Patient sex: M
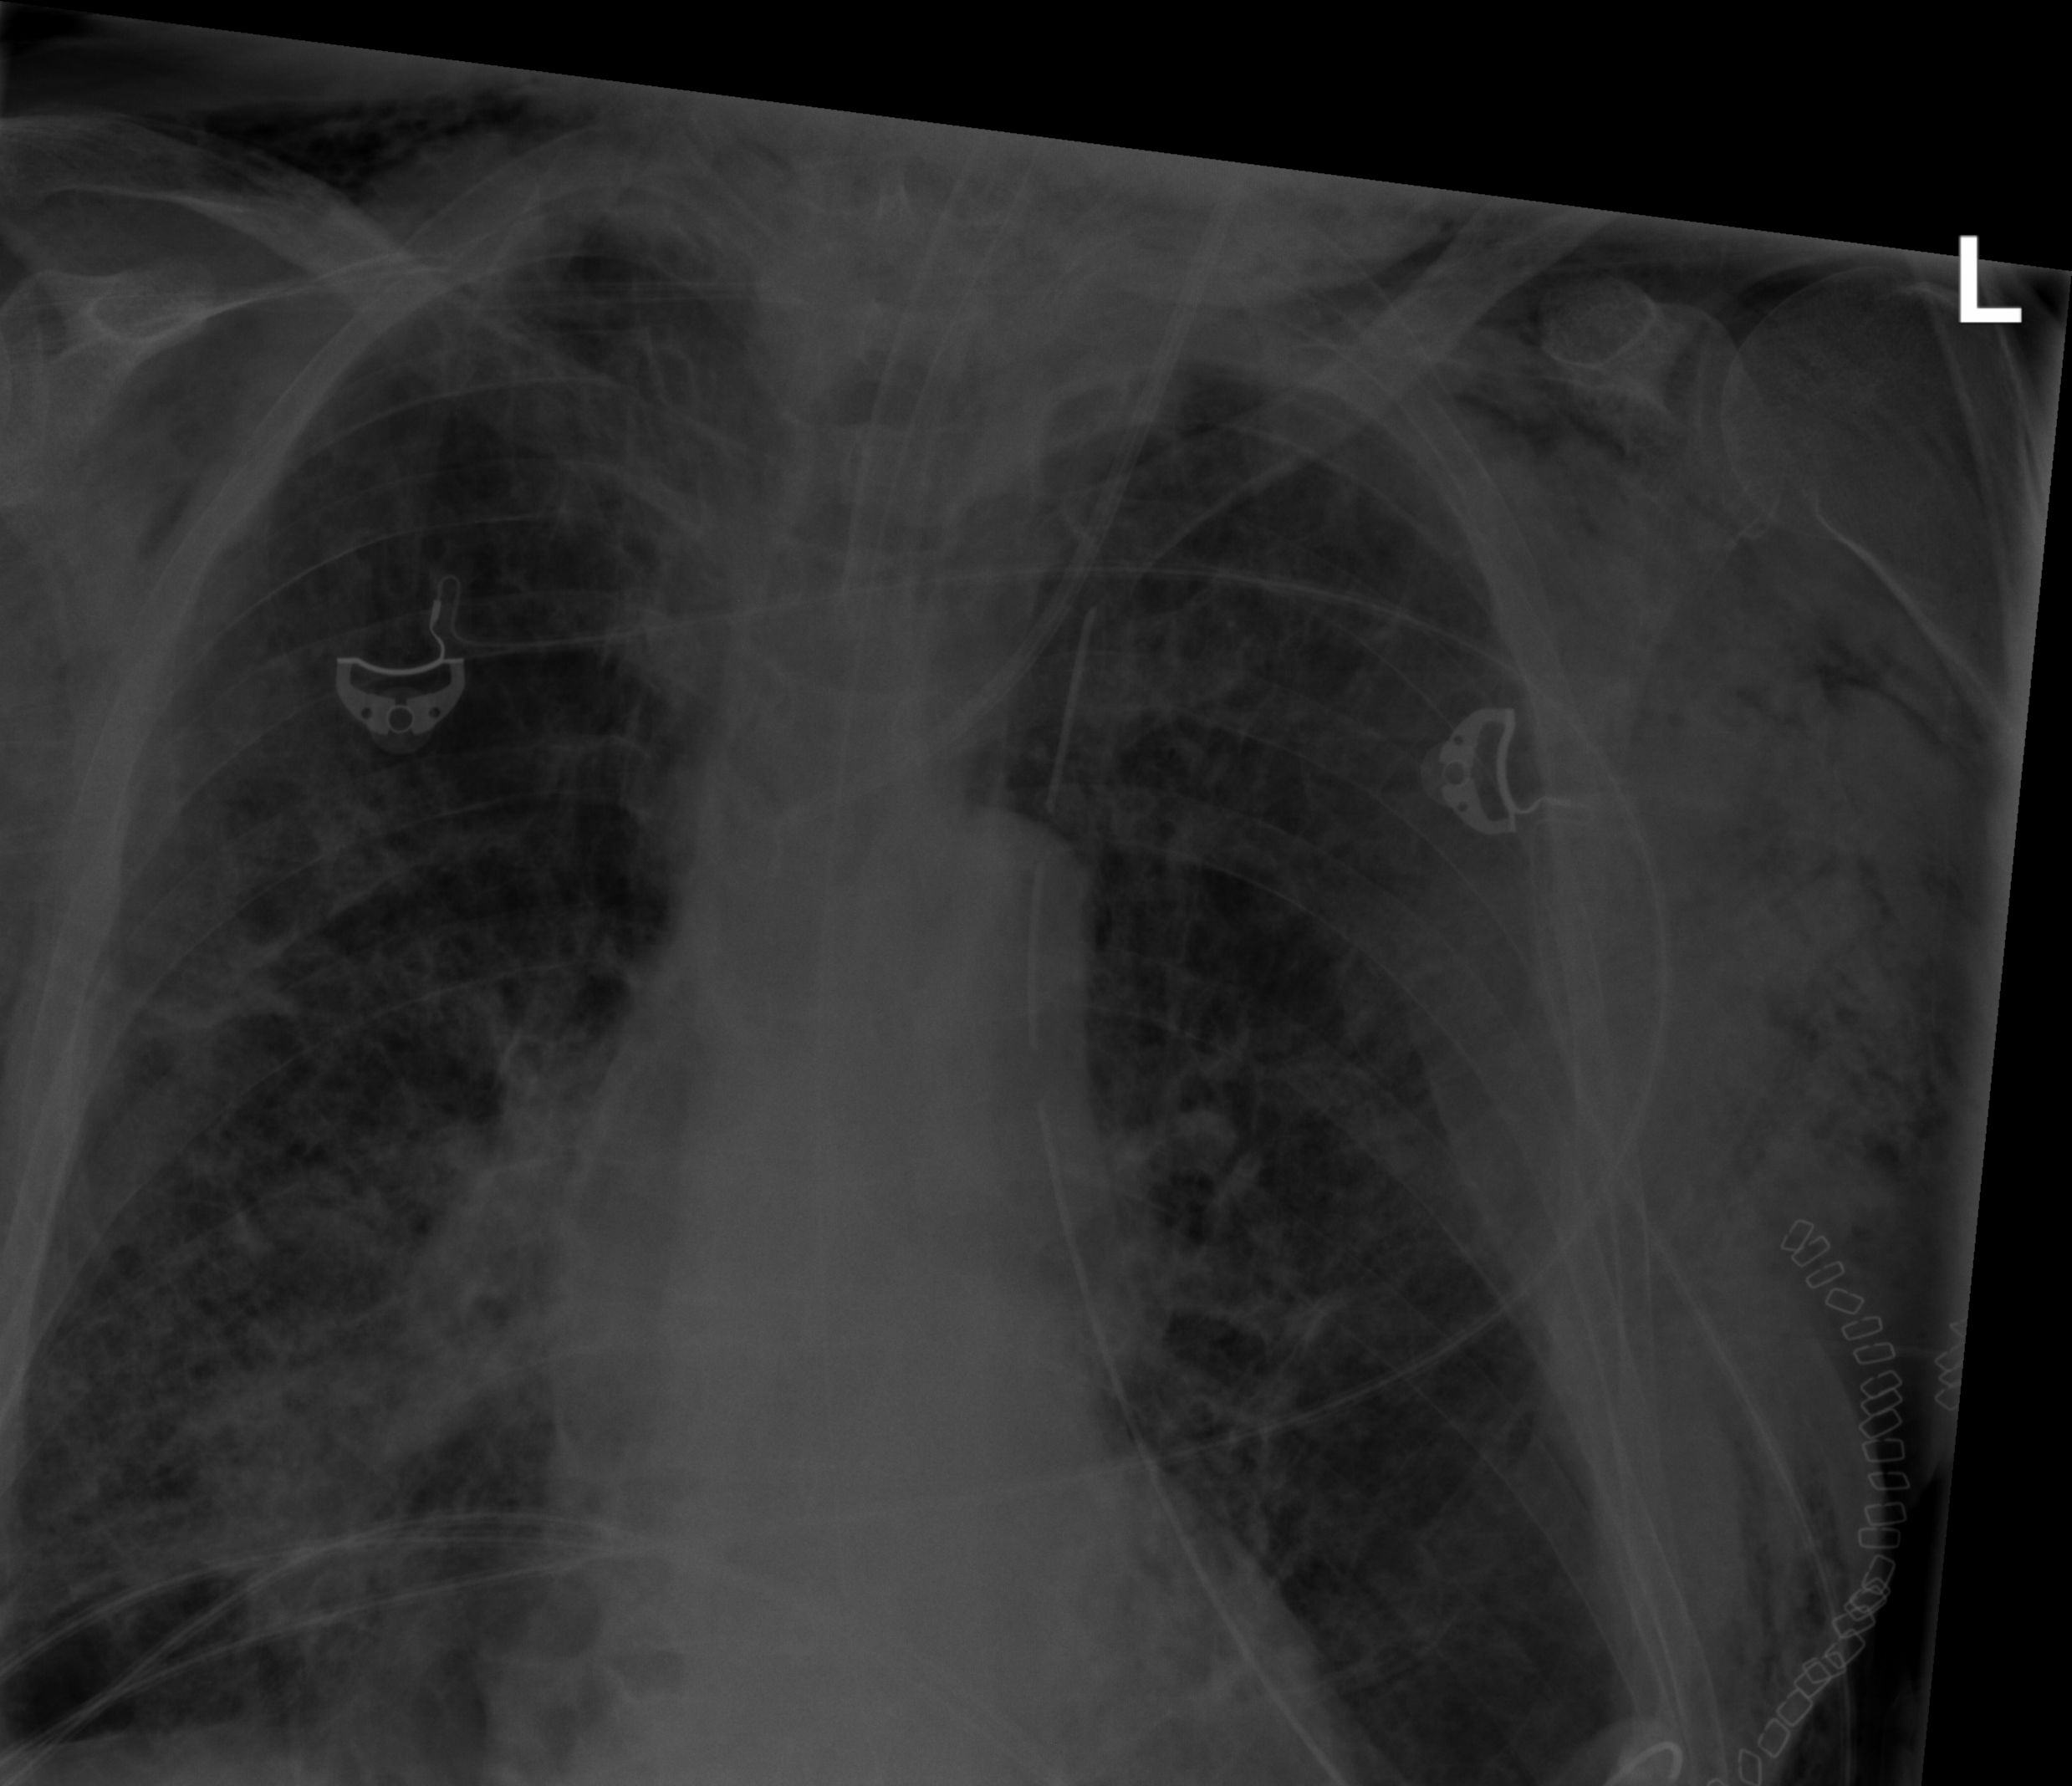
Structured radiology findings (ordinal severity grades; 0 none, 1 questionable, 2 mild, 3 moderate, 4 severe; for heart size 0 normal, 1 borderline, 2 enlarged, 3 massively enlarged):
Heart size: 0
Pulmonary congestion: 0
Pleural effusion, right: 0
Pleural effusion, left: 0
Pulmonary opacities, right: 3
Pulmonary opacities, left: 0
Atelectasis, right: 3
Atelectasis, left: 2